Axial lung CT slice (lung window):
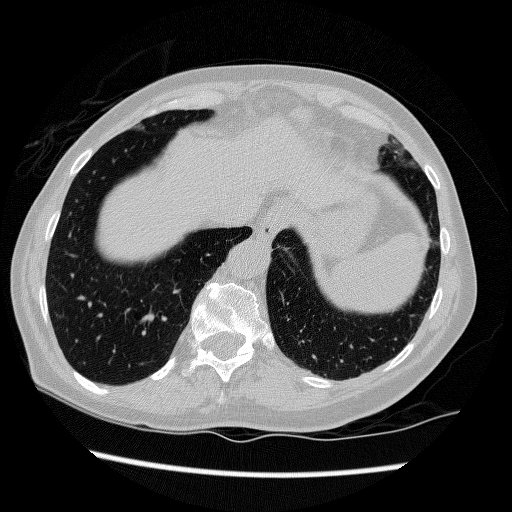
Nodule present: no